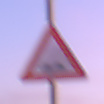
Verkehrszeichen: UnebeneFahrbahn
Umgebung: Outdoor, Nature
Tageszeit: Dawn
Wetter: PartlyCloudy
Licht: Natural
Jahreszeit: NotSpecified
Kontrast: MediumContrast